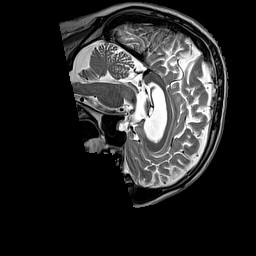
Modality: T2w
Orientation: sagittal
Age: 74
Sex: male
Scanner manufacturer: siemens
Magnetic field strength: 3 T
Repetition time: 3.2 s
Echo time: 0.212 s